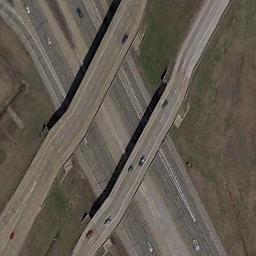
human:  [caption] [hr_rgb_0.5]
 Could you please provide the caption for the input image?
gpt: Several cars are on the overpass .

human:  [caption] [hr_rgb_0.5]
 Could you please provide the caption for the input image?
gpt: There is an overpass and two black cars .

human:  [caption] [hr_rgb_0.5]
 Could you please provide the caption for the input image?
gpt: The cross-line overpass is over the roads on the clearing .

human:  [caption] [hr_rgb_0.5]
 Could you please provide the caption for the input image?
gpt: The overpass is next to the grass with some cars .

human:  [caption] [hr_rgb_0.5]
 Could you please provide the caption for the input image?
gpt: There are brown bare land around the overpass .